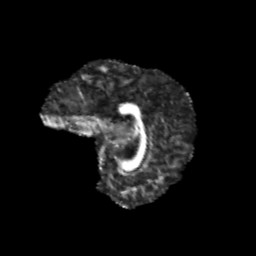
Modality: FA
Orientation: sagittal
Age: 12
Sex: female
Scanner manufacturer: siemens
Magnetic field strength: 3 T
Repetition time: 3.8 s
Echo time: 0.07 s